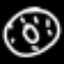
Label: donut